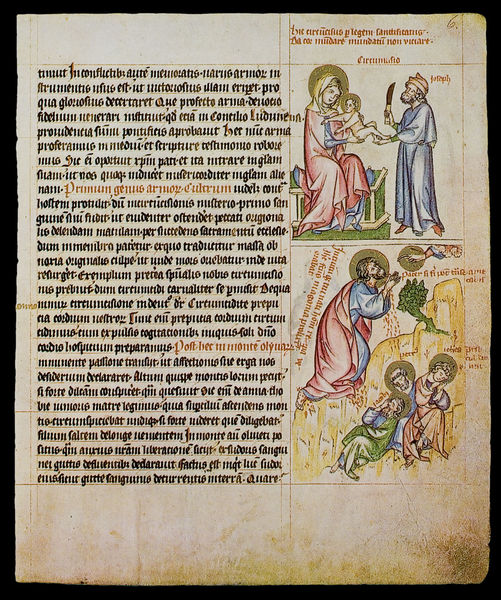
Titel: Passional der Kunigunde von Böhmen
Institution: Prag, Nationalbibliothek
Schlagwörter: baum, berg, blau, gott, gelb, grün, menschen, zeichnung, rot, malerei, bibel, messer, gewand, familie, kind, blatt, schrift, fels, baby, könig, moses, buch, religion, seite, illustration, text, heiligenschein, christus, jesus, dolch, romanik, jünger, maria, anbetung, bau, altdeutsch, handschrift, latein, buchmalerei, schrit, evangelium, ölberg, christuskind, beschneidung, chrisuts, bich, mausktipt, rollealtdeutsch